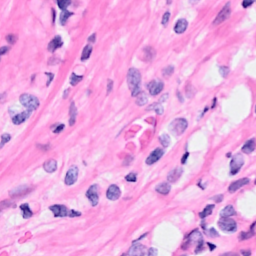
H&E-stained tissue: Breast